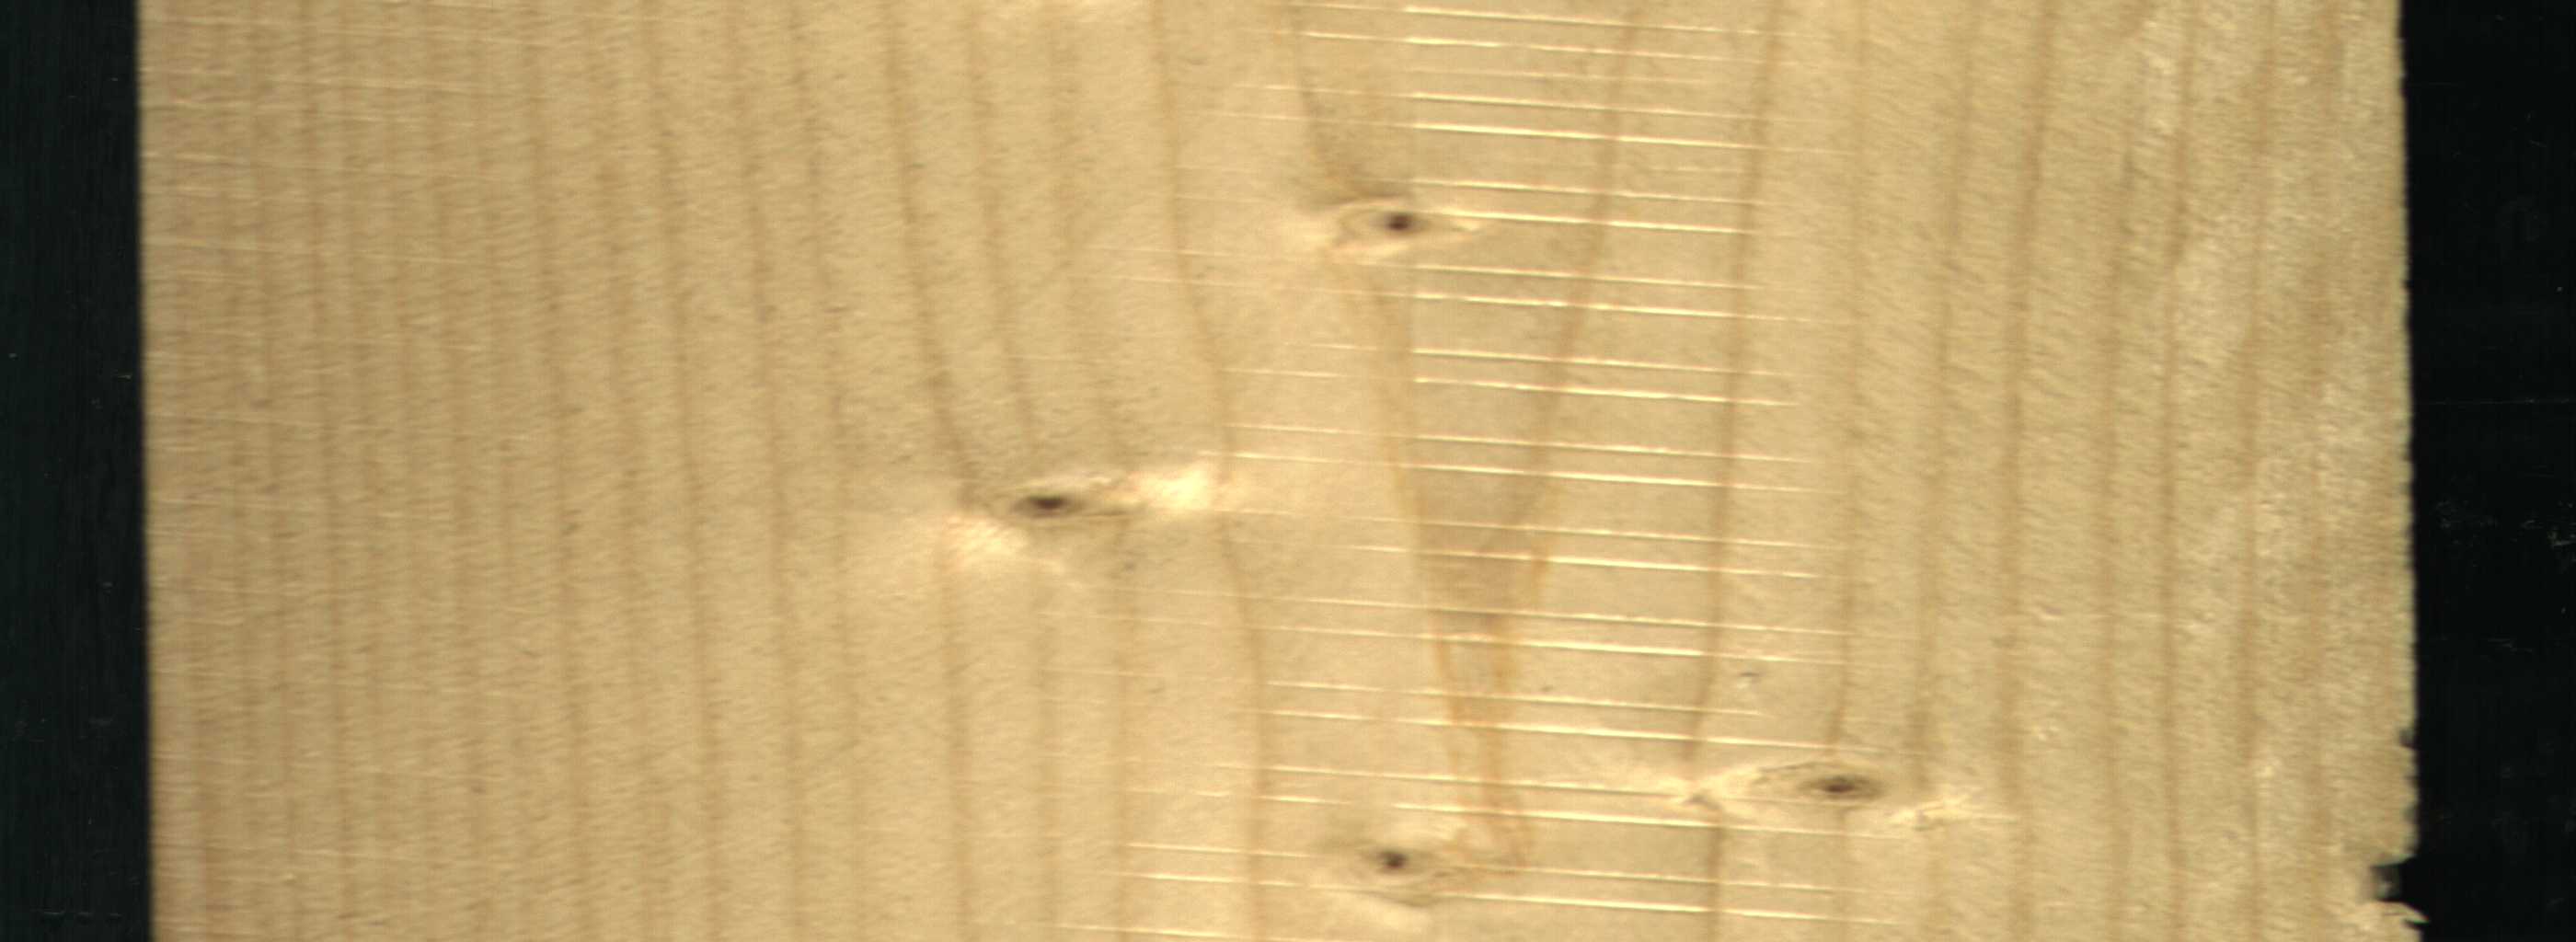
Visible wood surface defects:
Live_Knot
Live_Knot
Live_Knot
Live_Knot